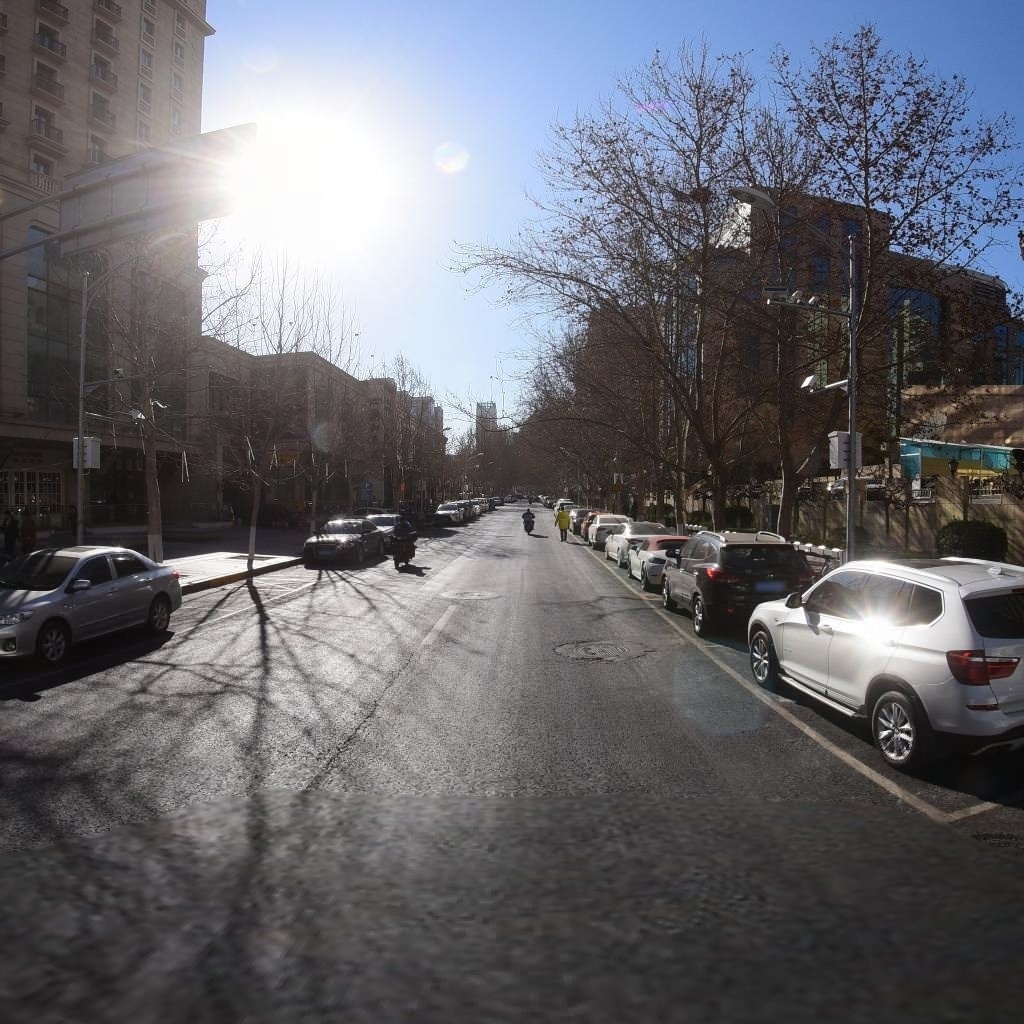
Region: Dongcheng
Road damage annotations: longitudinal crack, manhole cover, manhole cover